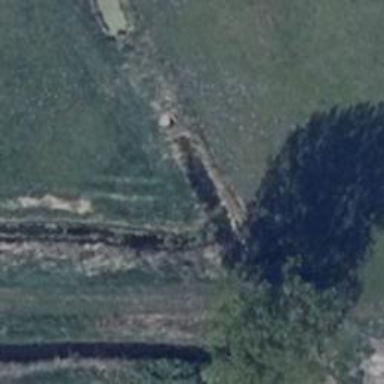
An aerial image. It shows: Culvert tunnel.